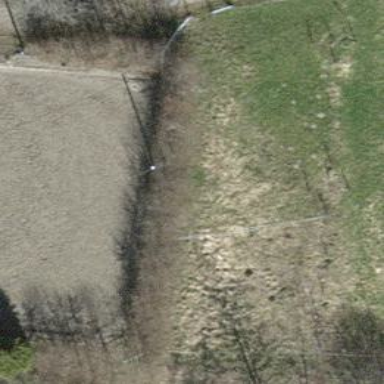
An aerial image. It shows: Minor power line.